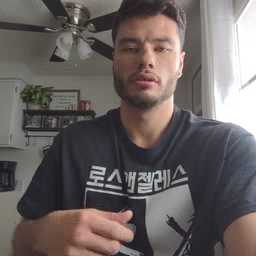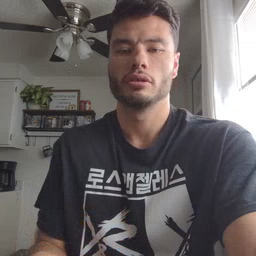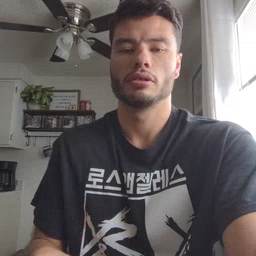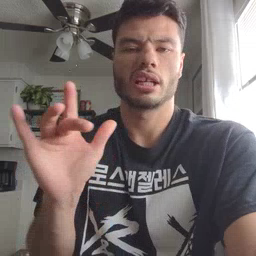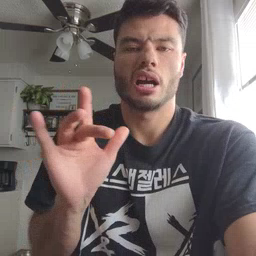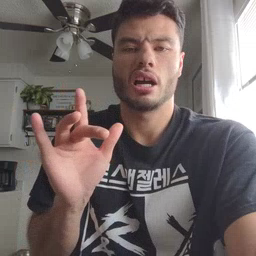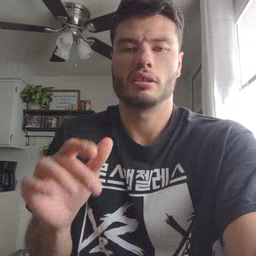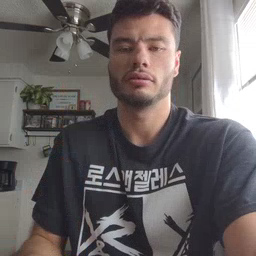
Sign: yucky